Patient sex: M
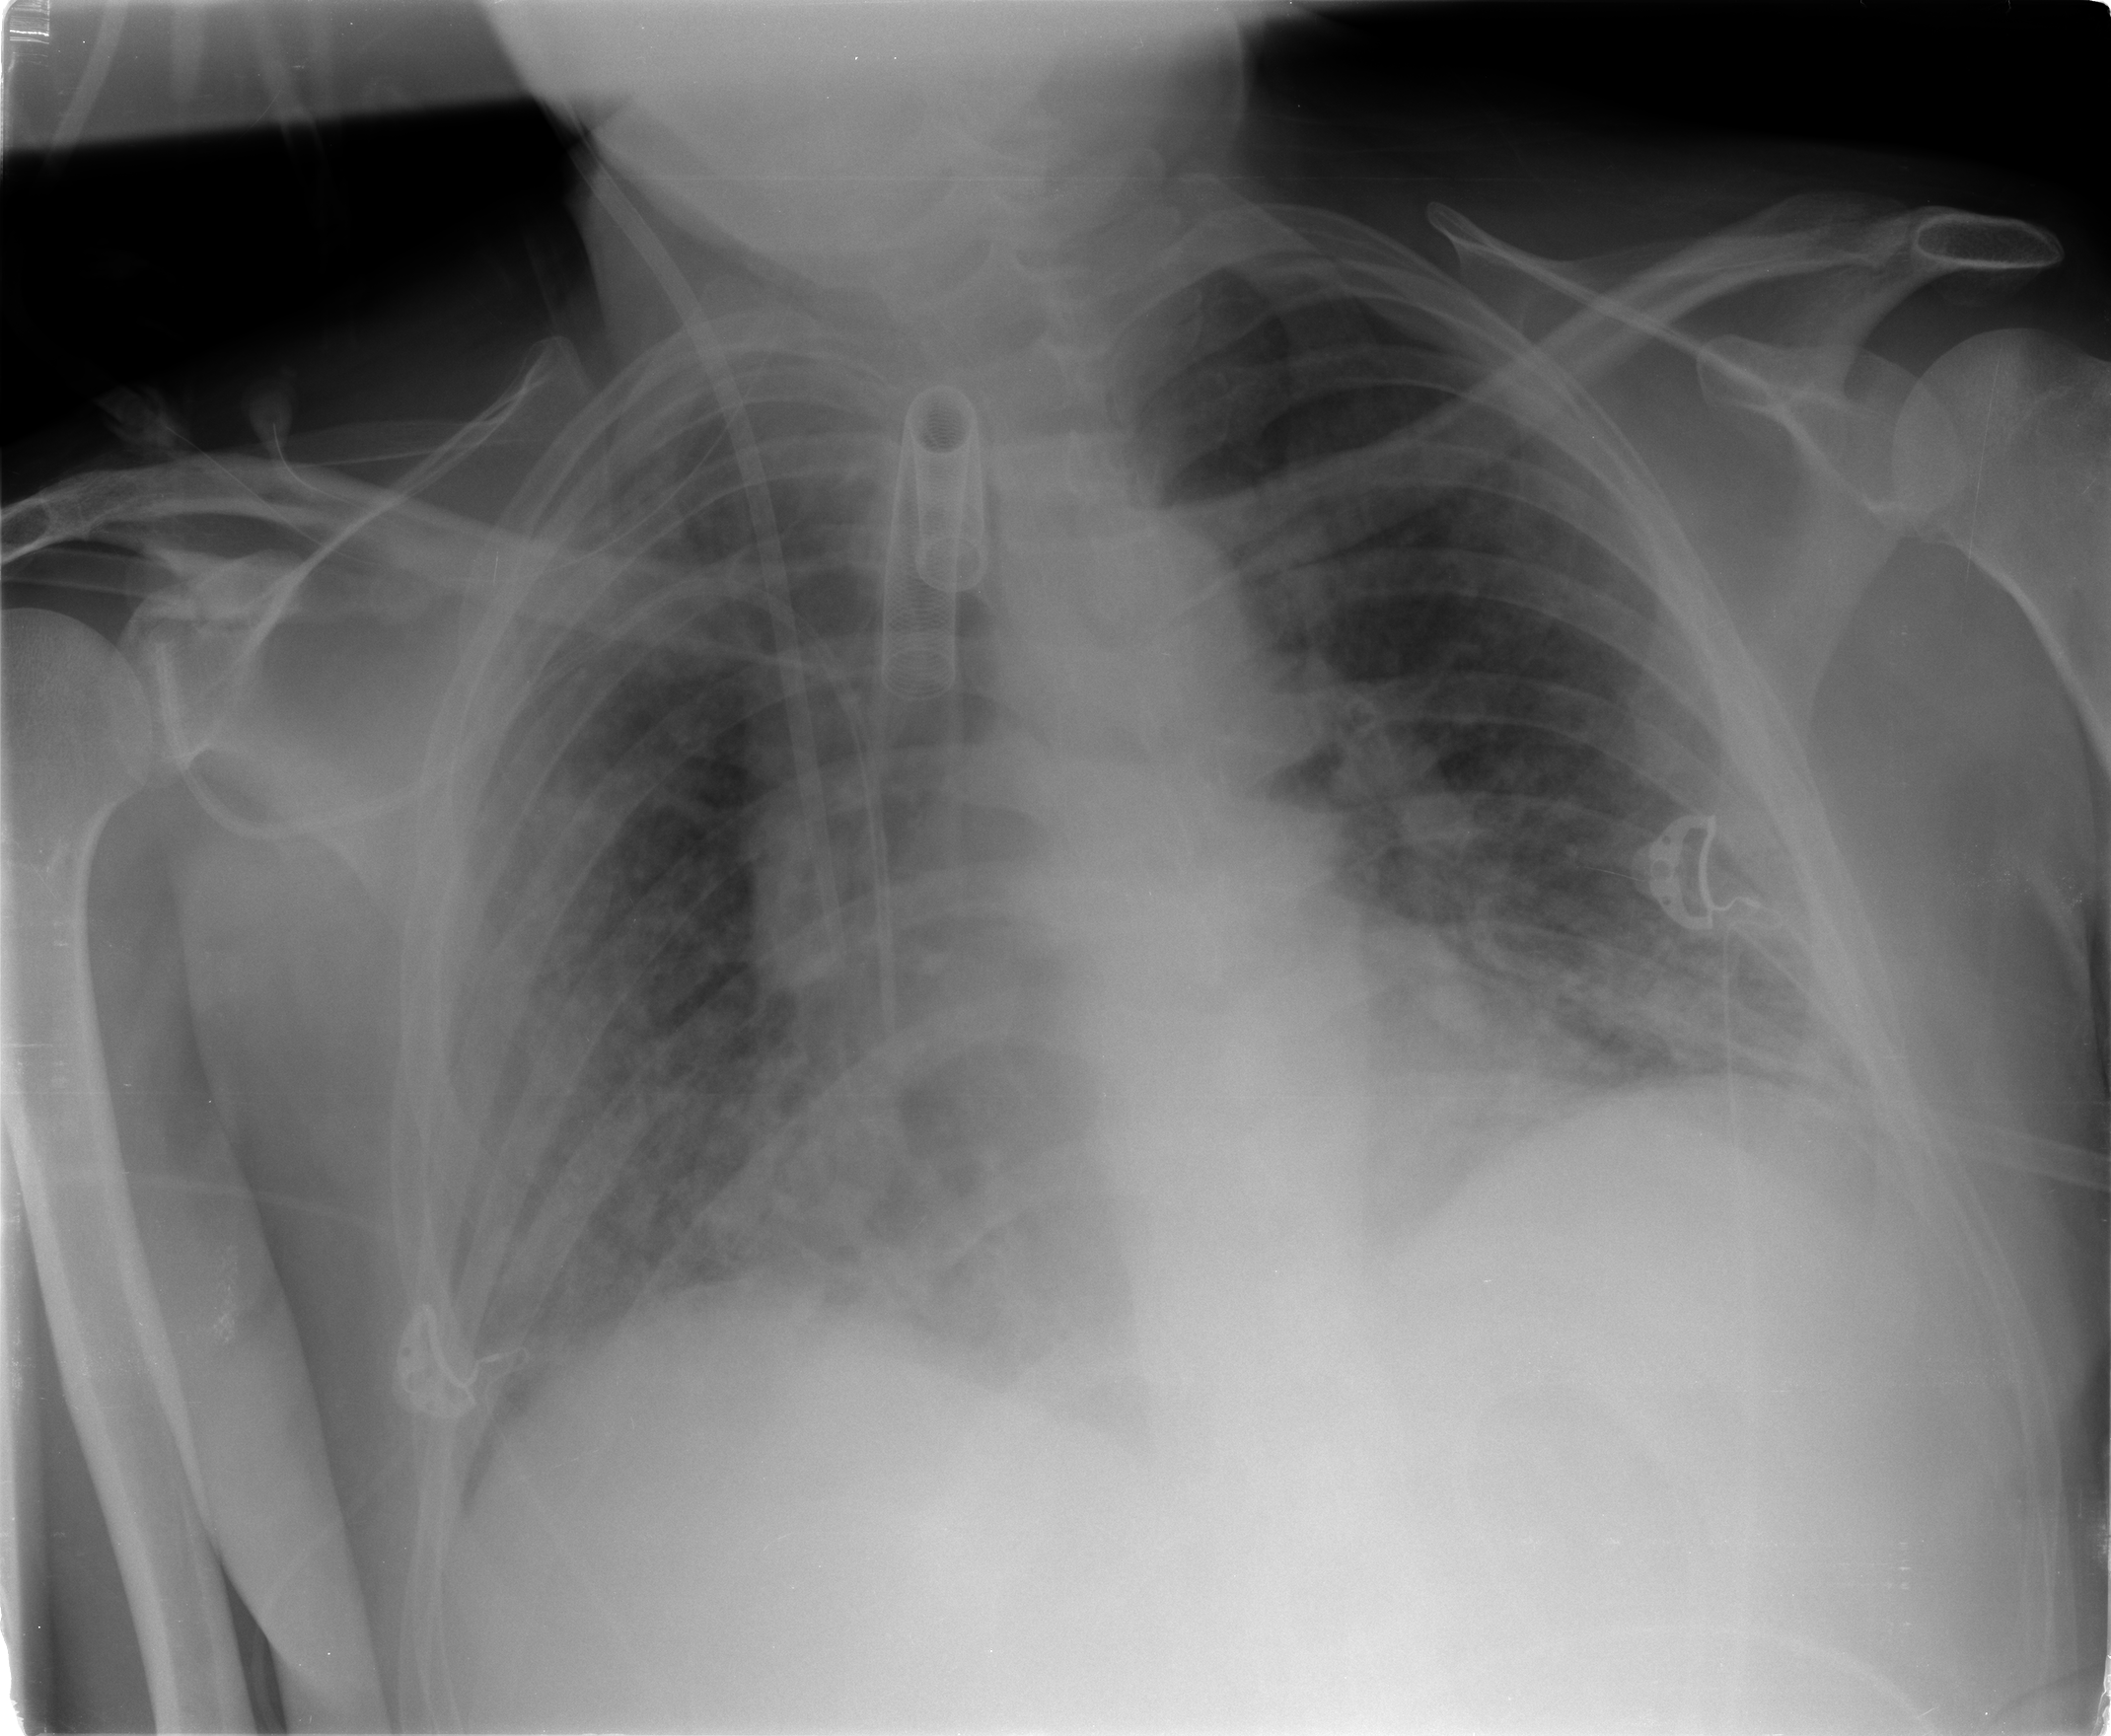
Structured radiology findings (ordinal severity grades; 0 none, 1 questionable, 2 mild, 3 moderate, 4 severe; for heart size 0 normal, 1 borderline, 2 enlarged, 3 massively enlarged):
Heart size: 0
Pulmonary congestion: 3
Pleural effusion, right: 0
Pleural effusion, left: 2
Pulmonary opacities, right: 3
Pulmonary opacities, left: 3
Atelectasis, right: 0
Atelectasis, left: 0